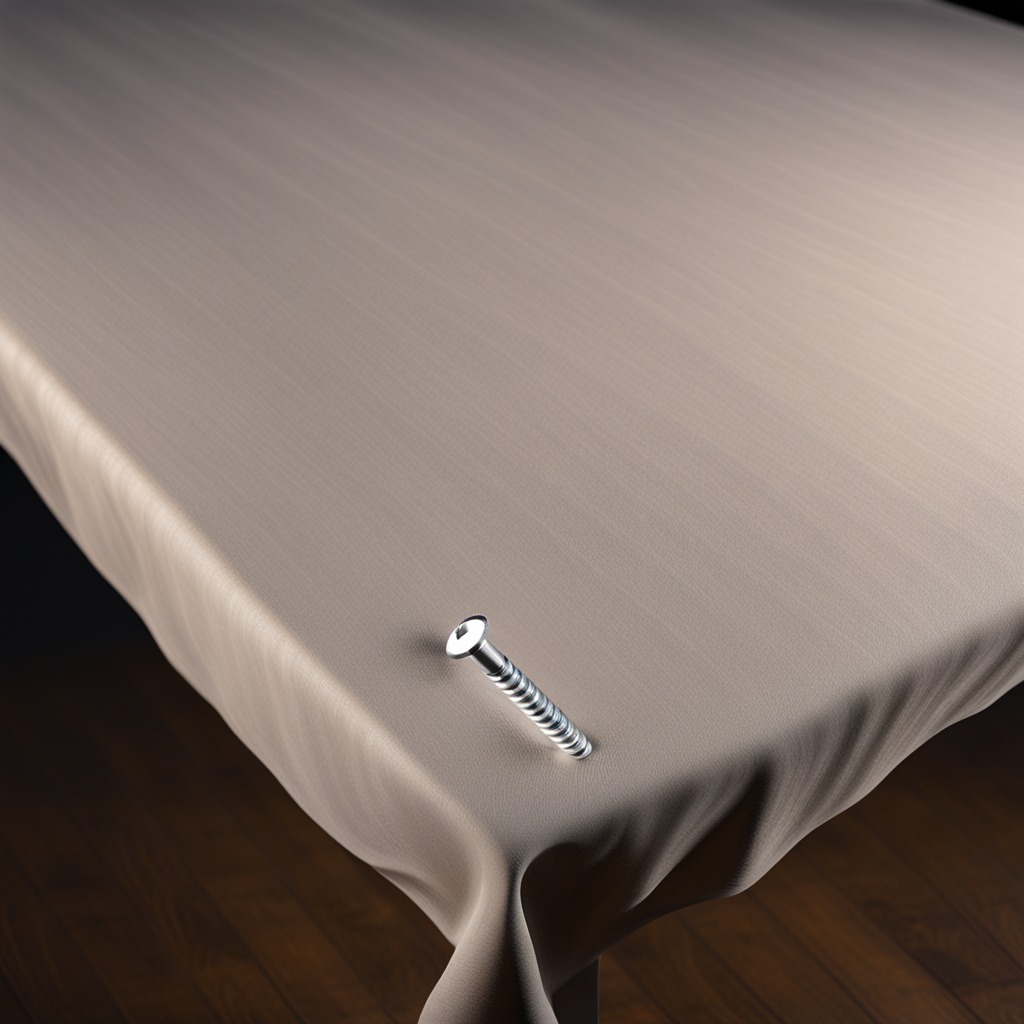
A metal screw is lying on the wooden table.